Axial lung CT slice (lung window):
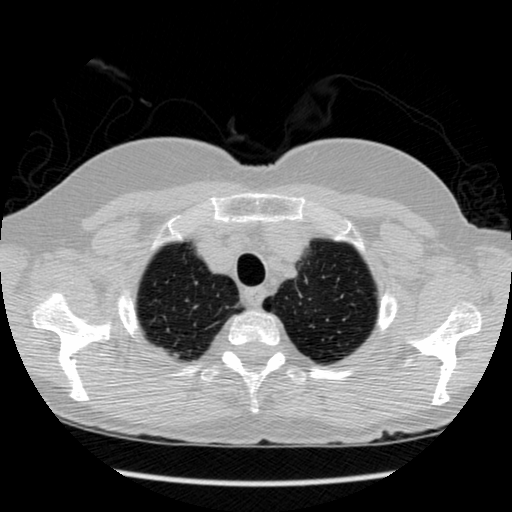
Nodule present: no